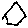
Label: hexagon